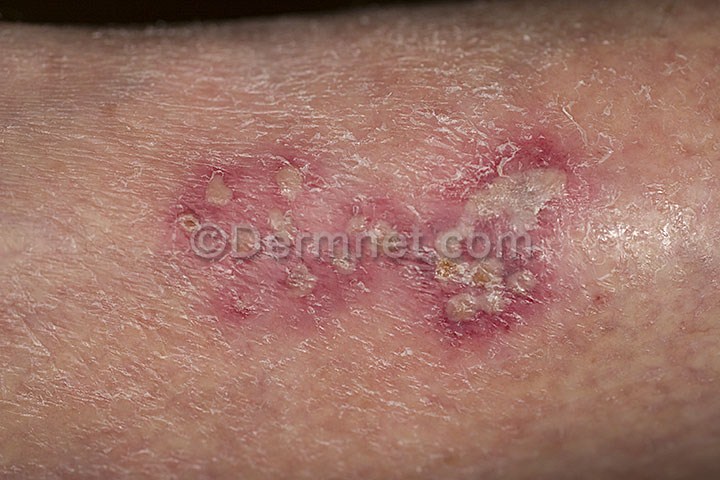
Disease: Warts Molluscum and other Viral Infections